Question: I have set up an image button with some text, but the image does not align with the text due to some extra margins. How can I get rid of these margins? I have tried setting 'setContentsMargins(0,0,0,0)' and 'setSpacing(0)' on various components but it doesn't seem to affect the correct margins.
Here is a demo:
'''
from PyQt5.QtGui import *
from PyQt5.QtWidgets import *
from PyQt5.QtCore import *
class ImageButton(QWidget):
def __init__(self, img_location):
QWidget.__init__(self)
self.img_location = img_location
self.button = QToolButton(self)
self.button.clicked.connect(self.handleButton)
self.button.setToolButtonStyle(Qt.ToolButtonTextUnderIcon)
self.button.setIcon(QIcon(img_location))
self.button.setIconSize(QSize(300,400))
layout = QVBoxLayout(self)
layout.addWidget(self.button)
def handleButton(self):
print(self.img_location)
app = QApplication([])
window = QMainWindow()
window.resize(800,600)
label_title = QLabel("bob asdfjak f ajksf asljf ajdslf aldskj ksf kslfhadjks lfhiu sofhjaklfsiuod fahklfhadisufaksufhdsuifhosa fasdf afsda")
label_title.setStyleSheet('background-color: yellow')
label_title.setAlignment(Qt.AlignCenter)
label_title.adjustSize()
label_title.setWordWrap(True)
imgbtn = ImageButton("a.png")
imgbtn.setStyleSheet('background-color: green')
layout_box = QVBoxLayout()
layout_box.setContentsMargins(0,0,0,0)
layout_box.setSpacing(0)
layout_box.addWidget(imgbtn, 0, Qt.AlignTop)
layout_box.addWidget(label_title, 0, Qt.AlignTop)
layout_box.setAlignment(Qt.AlignCenter)
layout_box.setSpacing(0)
content = QWidget()
content.setStyleSheet('background-color: blue')
content.setFixedWidth(300)
content.setFixedHeight(400)
content.setLayout(layout_box)
window.setCentralWidget(content)
window.show()
app.exec_()
'''

The Yellow region marks the text label, the Green region marks the imagebutton, and the Blue region marks the space I'm trying to get rid of. See how the yellow region expands to the size of the blue, with the end result that the text doesn't align to the imagebutton.
How can I get rid of this blue region?
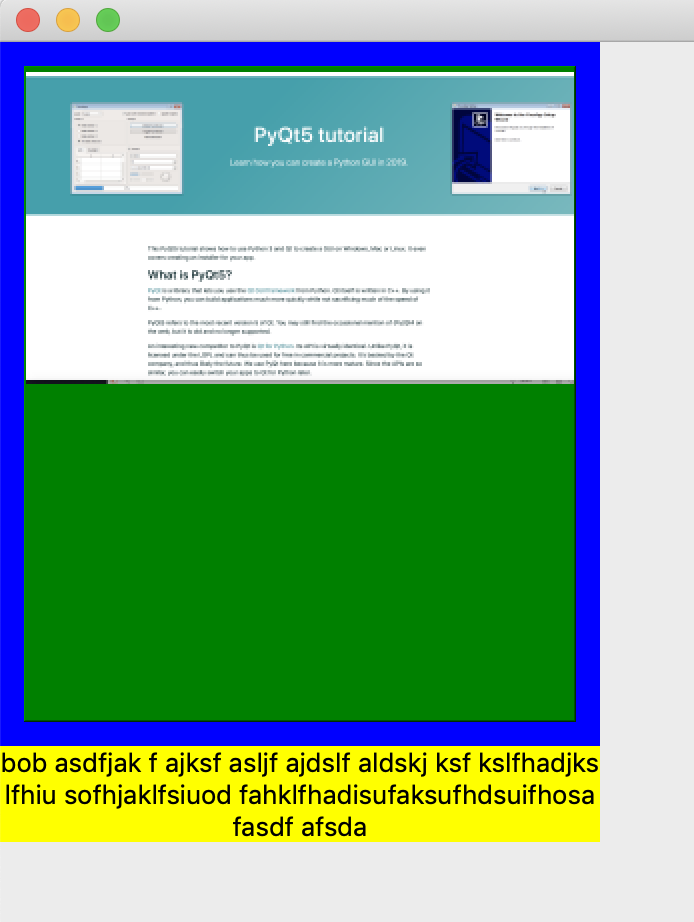
Answer: That margin is that of the QVBoxLayout that you use to place the QToolButton inside ImageButton, so the solution is to set it to 0 that margin:
'''
# ...
class ImageButton(QWidget):
def __init__(self, img_location):
super().__init__(self)
# ...
layout = QVBoxLayout(self)
layout.addWidget(self.button)
layout.setContentsMargins(0, 0, 0, 0)
# ...
'''